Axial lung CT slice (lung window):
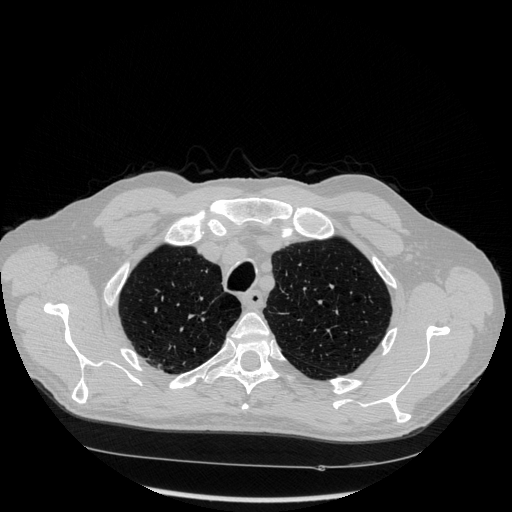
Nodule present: no